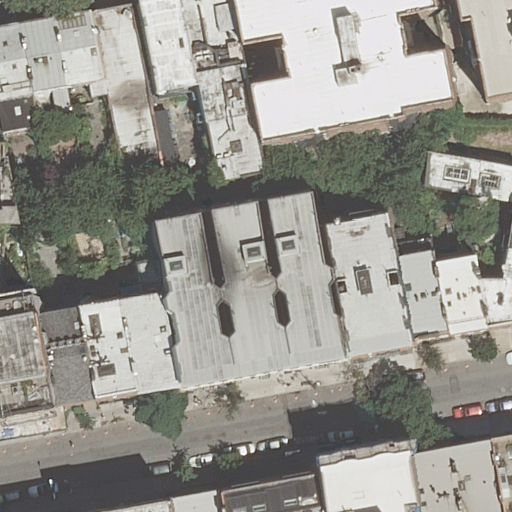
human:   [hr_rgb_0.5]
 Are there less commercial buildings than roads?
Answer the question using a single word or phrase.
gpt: yes

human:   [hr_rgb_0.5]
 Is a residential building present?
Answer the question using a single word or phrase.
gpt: yes

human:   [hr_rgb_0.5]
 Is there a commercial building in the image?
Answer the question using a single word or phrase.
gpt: no

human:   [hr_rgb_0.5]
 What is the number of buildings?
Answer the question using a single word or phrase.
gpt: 31

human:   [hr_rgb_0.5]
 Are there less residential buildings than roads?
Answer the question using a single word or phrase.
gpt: no

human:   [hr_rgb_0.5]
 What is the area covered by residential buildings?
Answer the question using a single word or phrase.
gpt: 7606m2

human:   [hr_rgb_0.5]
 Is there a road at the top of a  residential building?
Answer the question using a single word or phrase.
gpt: yes

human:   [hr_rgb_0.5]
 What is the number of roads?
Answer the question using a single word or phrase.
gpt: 1

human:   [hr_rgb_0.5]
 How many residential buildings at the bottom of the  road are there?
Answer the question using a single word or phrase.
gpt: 8

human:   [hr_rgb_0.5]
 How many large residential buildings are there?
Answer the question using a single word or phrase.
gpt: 4

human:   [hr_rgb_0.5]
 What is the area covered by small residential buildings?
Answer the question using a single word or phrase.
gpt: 137m2

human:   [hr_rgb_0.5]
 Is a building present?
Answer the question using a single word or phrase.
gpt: yes

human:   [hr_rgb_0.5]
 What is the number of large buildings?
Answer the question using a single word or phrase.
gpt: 4

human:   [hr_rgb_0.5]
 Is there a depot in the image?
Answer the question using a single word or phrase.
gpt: no

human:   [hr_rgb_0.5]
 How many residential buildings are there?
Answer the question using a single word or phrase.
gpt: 31

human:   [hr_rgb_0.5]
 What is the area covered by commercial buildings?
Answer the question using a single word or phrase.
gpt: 0m2

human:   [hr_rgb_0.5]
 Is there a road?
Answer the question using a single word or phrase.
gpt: yes

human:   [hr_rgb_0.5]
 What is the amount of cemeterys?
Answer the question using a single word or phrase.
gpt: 0

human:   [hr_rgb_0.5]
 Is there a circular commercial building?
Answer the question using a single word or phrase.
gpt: no

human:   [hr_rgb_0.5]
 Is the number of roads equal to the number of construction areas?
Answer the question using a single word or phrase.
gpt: no

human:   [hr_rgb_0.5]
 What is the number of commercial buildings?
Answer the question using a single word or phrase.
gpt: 0

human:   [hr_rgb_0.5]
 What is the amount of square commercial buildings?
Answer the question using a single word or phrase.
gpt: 0

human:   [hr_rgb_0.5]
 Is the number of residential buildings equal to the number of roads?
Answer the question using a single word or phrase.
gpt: no

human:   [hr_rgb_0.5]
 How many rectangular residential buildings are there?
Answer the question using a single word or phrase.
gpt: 20

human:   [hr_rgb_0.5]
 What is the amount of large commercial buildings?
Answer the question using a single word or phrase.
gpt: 0

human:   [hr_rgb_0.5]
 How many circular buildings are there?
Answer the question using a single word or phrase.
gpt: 0

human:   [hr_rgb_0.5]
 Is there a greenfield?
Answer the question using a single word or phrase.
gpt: no

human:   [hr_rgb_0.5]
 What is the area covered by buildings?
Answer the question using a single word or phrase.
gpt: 7606m2

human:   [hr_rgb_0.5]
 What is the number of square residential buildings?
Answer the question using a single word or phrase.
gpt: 0

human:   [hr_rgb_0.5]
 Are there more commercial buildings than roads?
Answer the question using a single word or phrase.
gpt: no

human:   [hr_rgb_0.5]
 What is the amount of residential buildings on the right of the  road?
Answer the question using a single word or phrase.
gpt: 13

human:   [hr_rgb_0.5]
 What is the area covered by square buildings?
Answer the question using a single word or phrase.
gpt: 0m2

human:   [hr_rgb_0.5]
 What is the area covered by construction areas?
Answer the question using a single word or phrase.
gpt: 0m2

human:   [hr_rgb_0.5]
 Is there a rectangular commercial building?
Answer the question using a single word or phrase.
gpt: no

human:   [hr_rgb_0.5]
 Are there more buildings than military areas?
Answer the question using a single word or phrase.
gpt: yes

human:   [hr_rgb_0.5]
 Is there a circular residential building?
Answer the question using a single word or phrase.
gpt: no

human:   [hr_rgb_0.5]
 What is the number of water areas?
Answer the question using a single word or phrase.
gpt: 0

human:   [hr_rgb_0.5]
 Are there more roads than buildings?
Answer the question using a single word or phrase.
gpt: no

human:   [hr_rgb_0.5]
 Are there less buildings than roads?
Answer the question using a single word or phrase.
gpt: no

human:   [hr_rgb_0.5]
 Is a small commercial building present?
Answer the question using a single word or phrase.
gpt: no

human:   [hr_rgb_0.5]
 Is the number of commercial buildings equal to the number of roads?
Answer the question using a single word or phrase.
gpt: no

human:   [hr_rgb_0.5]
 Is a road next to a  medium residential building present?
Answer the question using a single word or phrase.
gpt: yes

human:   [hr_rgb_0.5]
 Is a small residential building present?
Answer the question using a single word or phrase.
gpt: yes

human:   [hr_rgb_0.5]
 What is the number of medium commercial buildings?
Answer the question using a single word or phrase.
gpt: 0

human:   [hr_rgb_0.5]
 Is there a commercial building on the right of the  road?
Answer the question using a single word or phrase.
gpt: no

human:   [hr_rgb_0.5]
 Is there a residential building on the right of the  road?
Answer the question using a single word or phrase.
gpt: yes

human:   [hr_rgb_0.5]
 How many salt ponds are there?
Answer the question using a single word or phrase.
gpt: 0

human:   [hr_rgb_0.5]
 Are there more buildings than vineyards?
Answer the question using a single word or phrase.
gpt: yes

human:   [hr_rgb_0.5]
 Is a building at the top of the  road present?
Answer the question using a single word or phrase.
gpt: yes

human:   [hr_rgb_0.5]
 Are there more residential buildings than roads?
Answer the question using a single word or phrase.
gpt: yes

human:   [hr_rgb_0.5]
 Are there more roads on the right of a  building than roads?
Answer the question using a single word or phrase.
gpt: no

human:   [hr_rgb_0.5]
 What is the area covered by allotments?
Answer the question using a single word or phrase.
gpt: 0m2

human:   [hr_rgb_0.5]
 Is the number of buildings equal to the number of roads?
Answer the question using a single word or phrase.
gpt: no

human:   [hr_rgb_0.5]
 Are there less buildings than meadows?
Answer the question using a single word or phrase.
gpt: no

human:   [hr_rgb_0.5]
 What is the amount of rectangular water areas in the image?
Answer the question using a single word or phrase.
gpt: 0

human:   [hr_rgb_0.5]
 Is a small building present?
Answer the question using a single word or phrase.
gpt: yes

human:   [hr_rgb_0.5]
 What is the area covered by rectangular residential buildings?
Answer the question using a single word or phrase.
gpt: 2886m2

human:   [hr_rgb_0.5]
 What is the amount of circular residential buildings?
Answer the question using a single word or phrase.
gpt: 0

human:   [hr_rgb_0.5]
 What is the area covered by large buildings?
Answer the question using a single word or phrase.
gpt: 3009m2

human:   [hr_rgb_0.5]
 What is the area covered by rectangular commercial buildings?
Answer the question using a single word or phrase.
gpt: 0m2

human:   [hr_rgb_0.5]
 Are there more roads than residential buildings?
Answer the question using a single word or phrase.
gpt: no

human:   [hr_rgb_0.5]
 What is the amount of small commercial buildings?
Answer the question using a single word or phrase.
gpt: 0

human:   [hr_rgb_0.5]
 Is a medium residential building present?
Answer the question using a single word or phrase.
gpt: yes

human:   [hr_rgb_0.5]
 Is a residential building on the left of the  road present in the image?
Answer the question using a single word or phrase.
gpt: yes